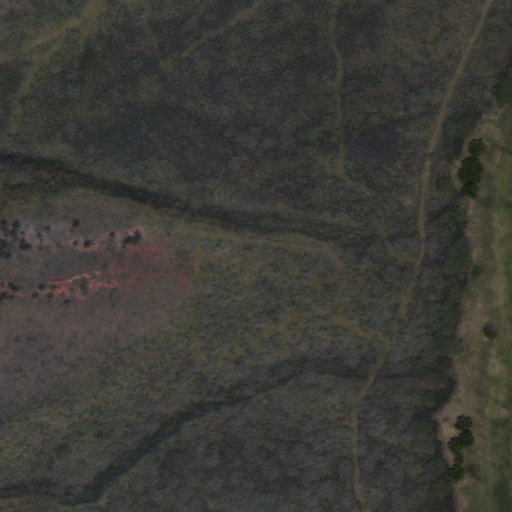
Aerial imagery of valley in Hawaii named Paleʻaʻahu Gulch containing only unknown